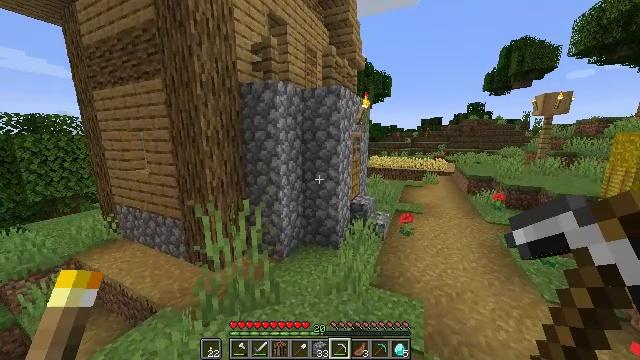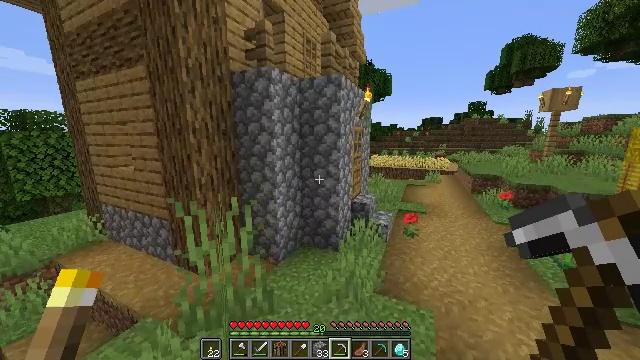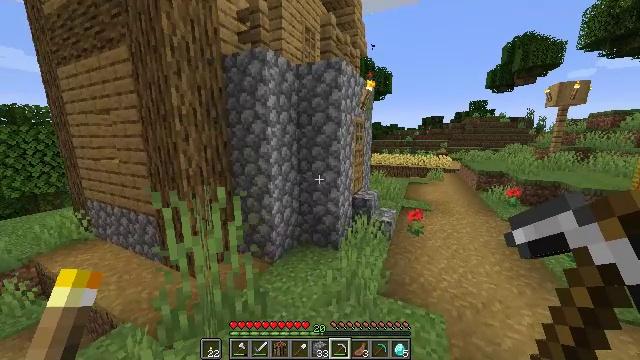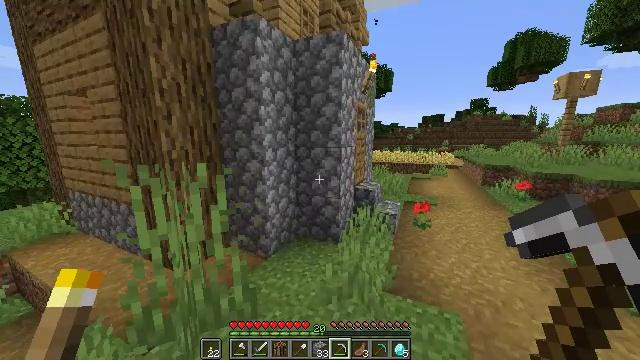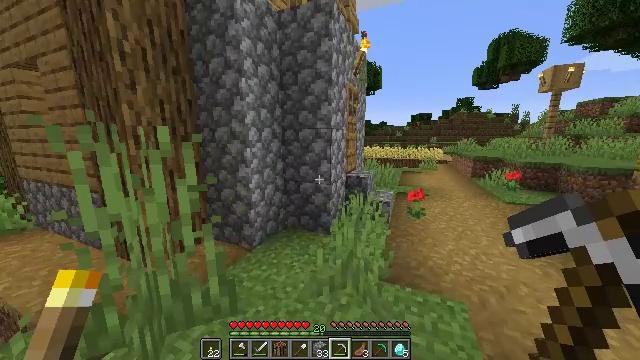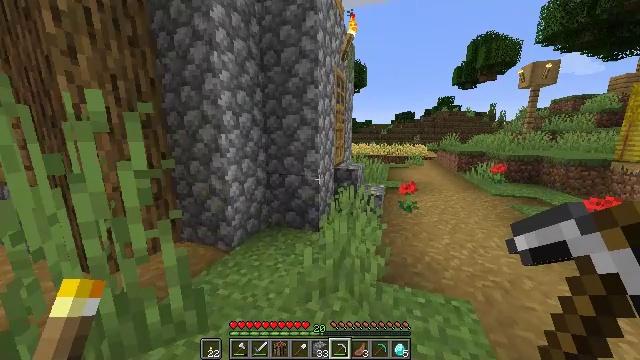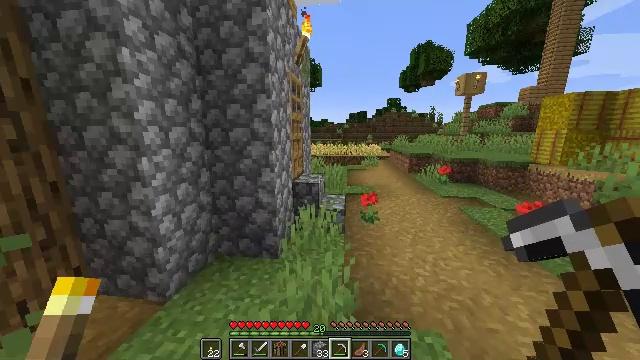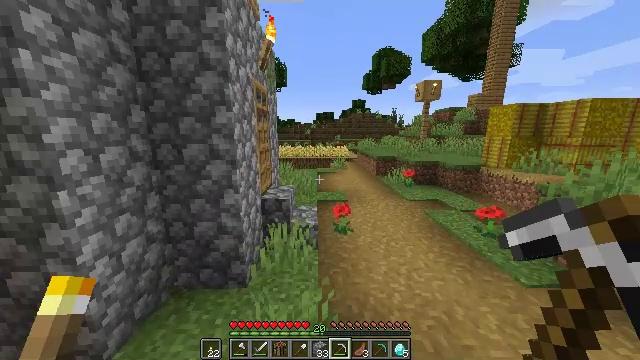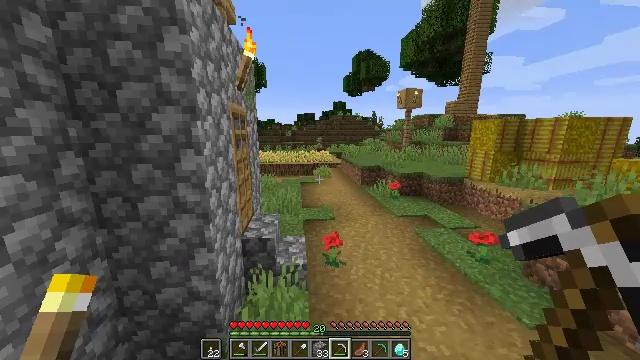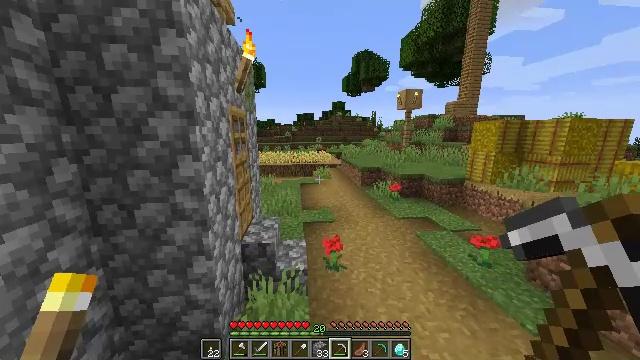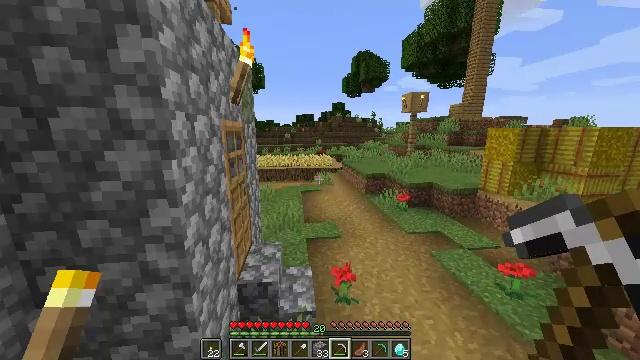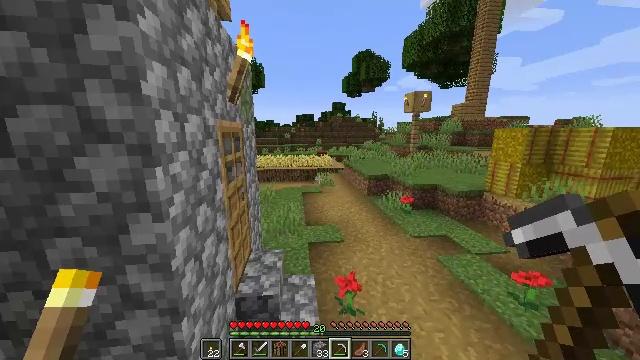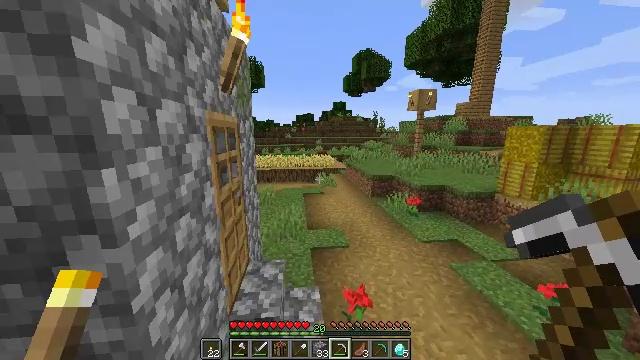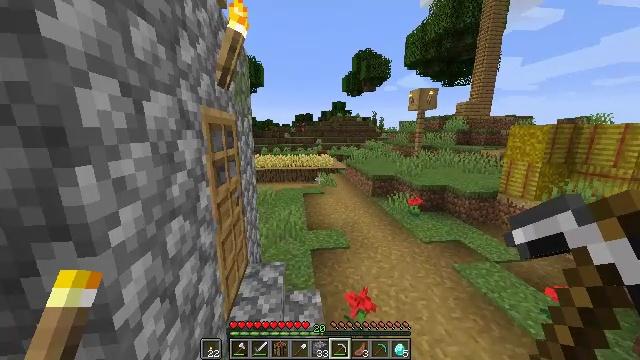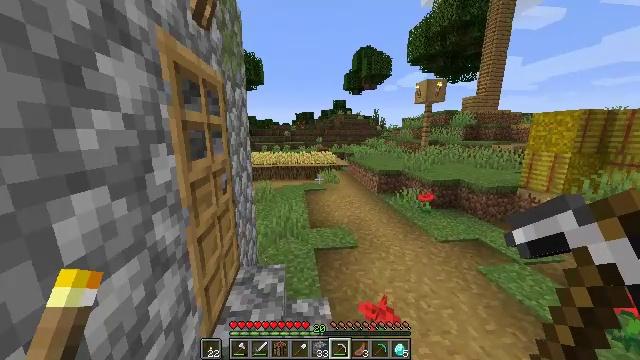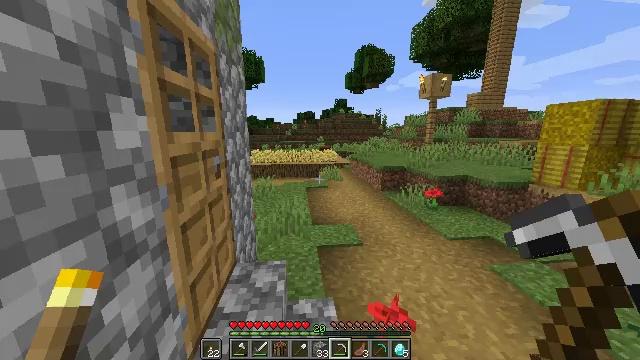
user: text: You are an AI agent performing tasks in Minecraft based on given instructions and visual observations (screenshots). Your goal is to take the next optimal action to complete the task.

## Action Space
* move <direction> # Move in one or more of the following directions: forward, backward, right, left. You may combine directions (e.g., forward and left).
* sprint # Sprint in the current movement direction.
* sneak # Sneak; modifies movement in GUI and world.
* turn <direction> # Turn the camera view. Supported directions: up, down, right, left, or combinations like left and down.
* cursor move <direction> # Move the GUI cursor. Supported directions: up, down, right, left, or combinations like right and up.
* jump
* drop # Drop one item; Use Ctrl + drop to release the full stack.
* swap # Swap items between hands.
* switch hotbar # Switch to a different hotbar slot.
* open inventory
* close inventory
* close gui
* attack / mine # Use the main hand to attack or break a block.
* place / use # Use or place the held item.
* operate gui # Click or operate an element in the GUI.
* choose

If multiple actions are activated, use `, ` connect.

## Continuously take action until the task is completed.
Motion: motion action
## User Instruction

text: Collect the blast furnace by mining it.
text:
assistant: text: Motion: move forward, sprint, jump
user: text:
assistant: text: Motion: move forward, sprint, jump
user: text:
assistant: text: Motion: move forward, sprint, jump
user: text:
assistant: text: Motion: move forward, sprint, turn right, jump
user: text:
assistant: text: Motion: move forward, sprint, turn right, jump
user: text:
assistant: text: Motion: move forward, sprint, turn right, jump
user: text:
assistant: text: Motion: move forward, sprint, turn right, jump
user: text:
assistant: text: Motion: move forward, sprint, turn right, jump
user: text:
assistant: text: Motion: move forward, sprint, jump
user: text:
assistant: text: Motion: move forward, sprint, jump
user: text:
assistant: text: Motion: move forward, sprint, jump
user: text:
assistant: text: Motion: move forward, sprint, jump
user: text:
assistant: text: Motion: move forward, sprint, jump
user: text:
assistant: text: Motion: move forward, sprint, jump
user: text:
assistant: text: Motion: move forward, sprint, jump
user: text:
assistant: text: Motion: move forward, sprint, jump
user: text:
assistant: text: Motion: move forward, sprint, turn left, jump
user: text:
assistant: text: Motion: move forward, sprint, turn left, jump
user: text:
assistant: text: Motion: move forward, sprint, turn left, jump
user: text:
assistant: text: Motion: move forward, sprint, turn left, jump
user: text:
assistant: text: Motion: move forward, sprint, turn left, jump
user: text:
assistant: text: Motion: move forward, sprint, turn left, jump
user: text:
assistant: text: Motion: move forward, sprint, turn left, jump
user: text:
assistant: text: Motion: move forward, sprint, turn left, jump
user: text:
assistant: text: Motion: move forward, sprint, turn left and up, jump
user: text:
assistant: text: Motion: move forward, sprint, turn left, jump
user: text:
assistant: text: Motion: move forward, sprint, jump
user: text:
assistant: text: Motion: move forward, sprint
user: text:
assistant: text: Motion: move forward, sprint
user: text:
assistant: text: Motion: move forward, sprint